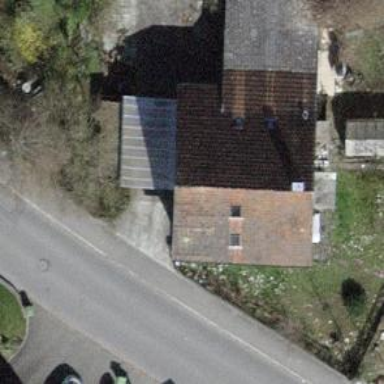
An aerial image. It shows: Building with tile roof.